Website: macys
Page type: billing-address
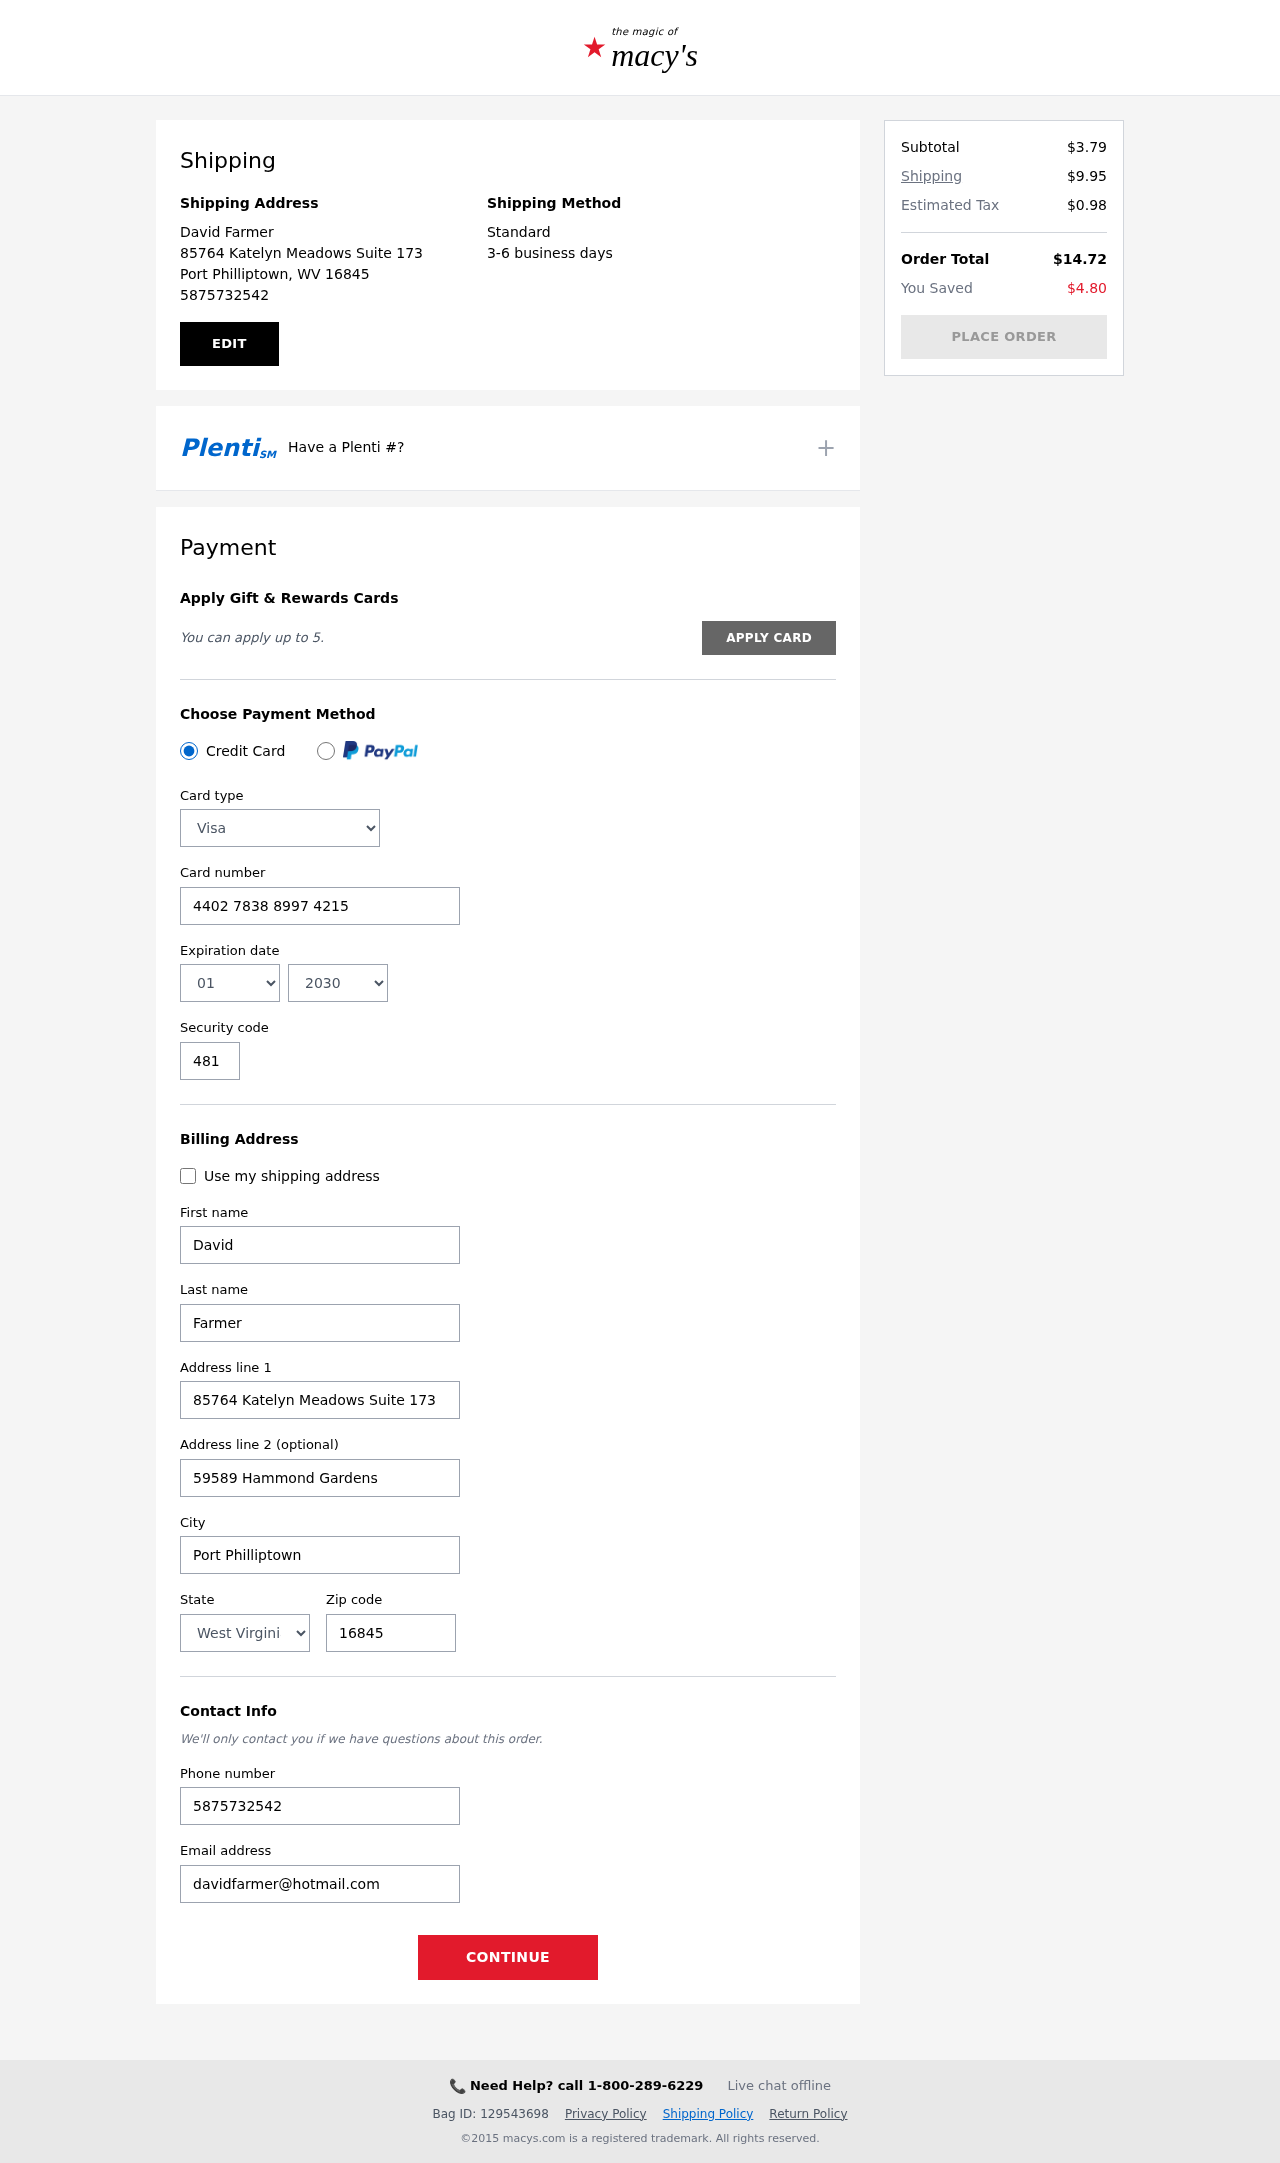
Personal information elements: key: PII_CARD_CVV
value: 481
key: PII_CARD_EXPIRY_MONTH
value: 01
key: PII_CARD_EXPIRY_YEAR
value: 30
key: PII_CARD_NUMBER
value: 4402 7838 8997 4215
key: PII_CARD_TYPE
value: Visa
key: PII_CITY
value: Port Philliptown
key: PII_CITY_STATE_ZIP
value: Port Philliptown, WV 16845
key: PII_EMAIL
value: davidfarmer@hotmail.com
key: PII_FIRSTNAME
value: David
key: PII_FULLNAME
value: David Farmer
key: PII_LASTNAME
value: Farmer
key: PII_PHONE
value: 5875732542
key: PII_POSTCODE
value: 16845
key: PII_STATE
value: West Virginia
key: PII_STREET
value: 85764 Katelyn Meadows Suite 173
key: PII_STREET2
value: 59589 Hammond Gardens
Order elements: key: ORDER_SUBTOTAL
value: $3.79
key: ORDER_SHIPPING_COST
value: $9.95
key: ORDER_TAX
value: $0.98
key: ORDER_TOTAL
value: $14.72
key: ORDER_SAVINGS
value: $4.80